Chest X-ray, PA view. Patient: 61 years old, sex M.
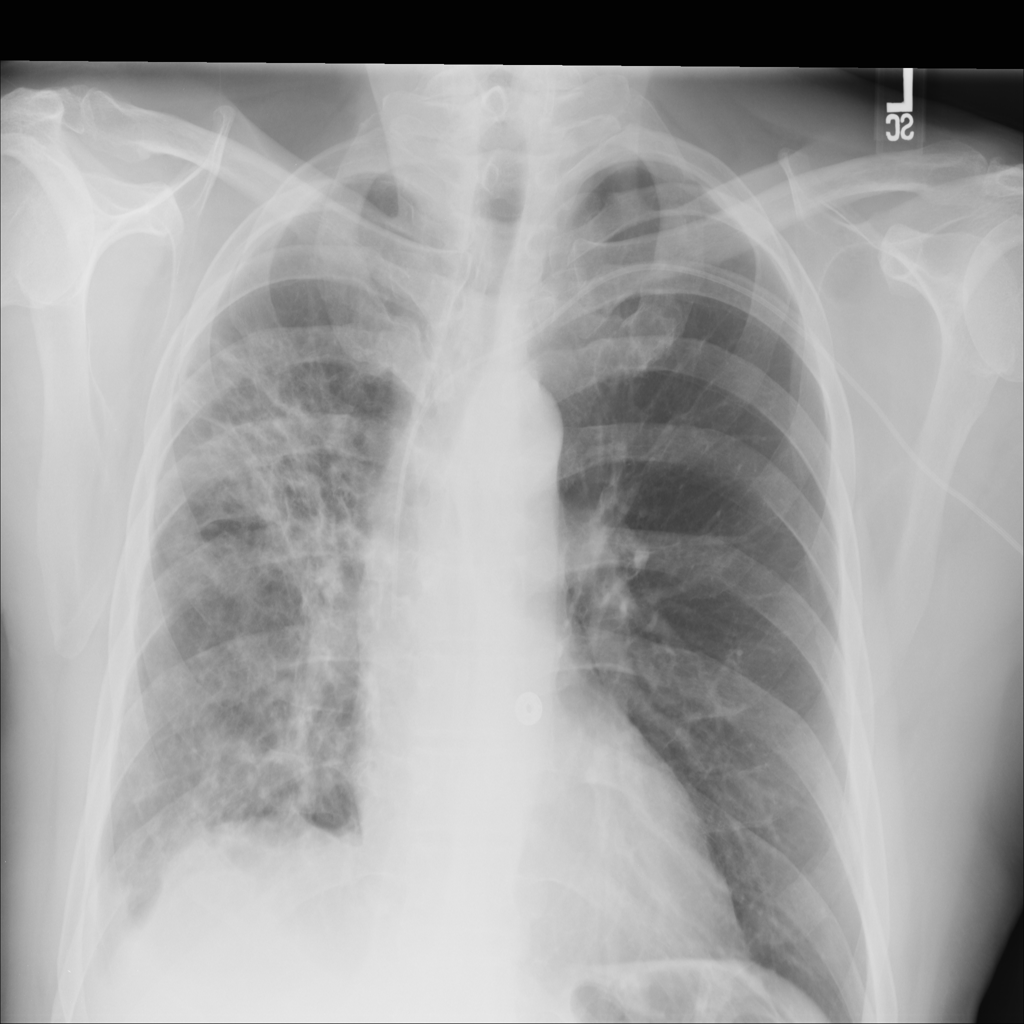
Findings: No Finding